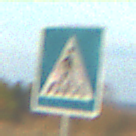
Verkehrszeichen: FussgaengerueberwegLinks
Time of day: SunriseSunset
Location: Outdoor (Nature)
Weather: PartlyCloudy
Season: NotSpecified
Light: Natural